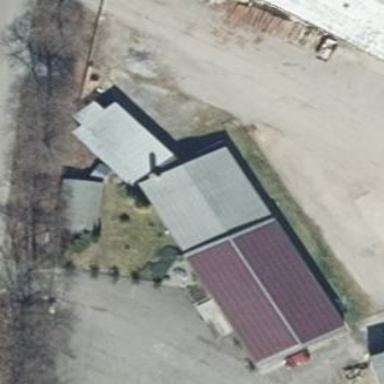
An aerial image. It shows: Building with gabled roof oriented across. The roof is gray in colour.